Question: I'm doing a site without using any images, to make it responsive and faster, only CSS(3).
I'm trying to do the following effect using CSS

I used to do this using
'''
<div class="strikethrough">
<span>Ou</span>
</div>
'''
and the CSS (using image):
'''
.strikethrough {
background: url('strip.gif') repeat-x 50% 50%;
}
.strikethrough span {
background: #EAEBEC;
padding: 0 5px;
display: inline-block;
margin: 0 auto;
}
'''
Is it possible to do the same using only CSS?
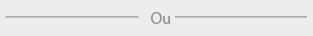
Answer: '''
<div style="height: 1px; text-align: center; background-color: black;">
<span style="position: relative; top: -0.5em; background-color: white;">
Ou
</span>
</div>
'''
or
'''
<fieldset style="text-align: center; border: 0; border-top: 1px solid black;">
<legend>
Ou
</legend>
</fieldset>
'''